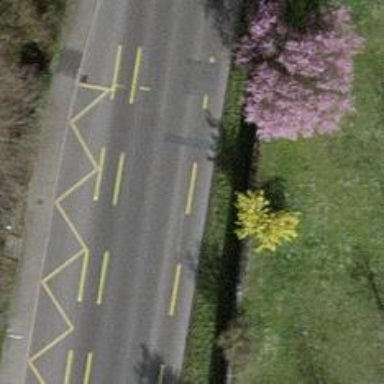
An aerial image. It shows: Public transport stop position.